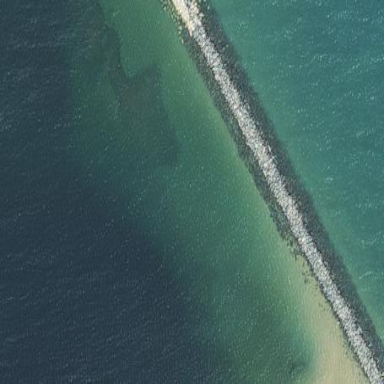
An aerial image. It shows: Breakwater structure.